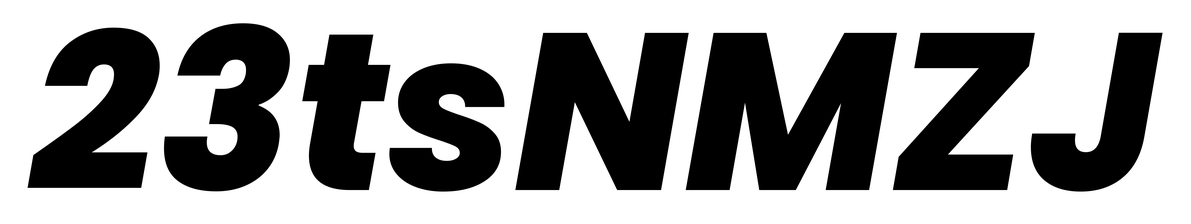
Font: Poppins-ExtraBoldItalic